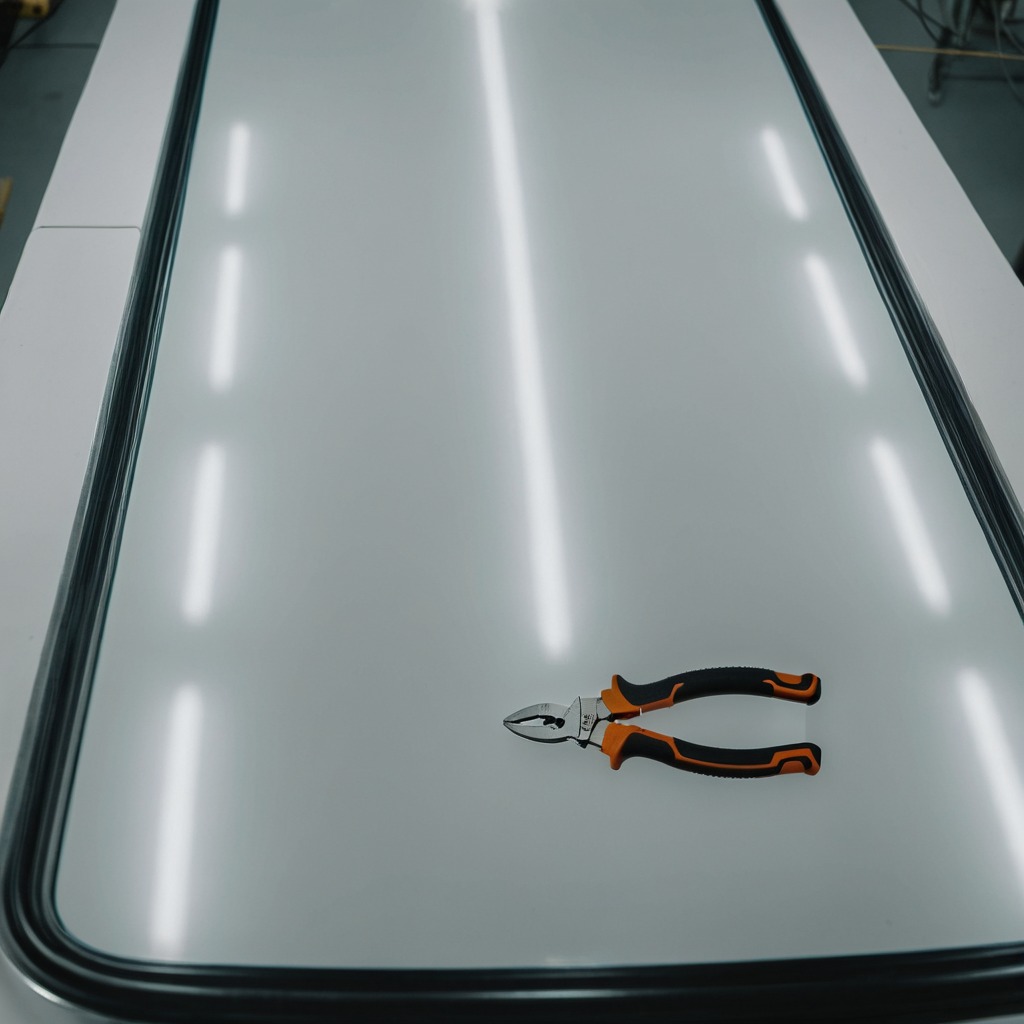
A plier lies on the table in a ship maintenance bay.